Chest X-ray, PA view. Patient: 59 years old, sex M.
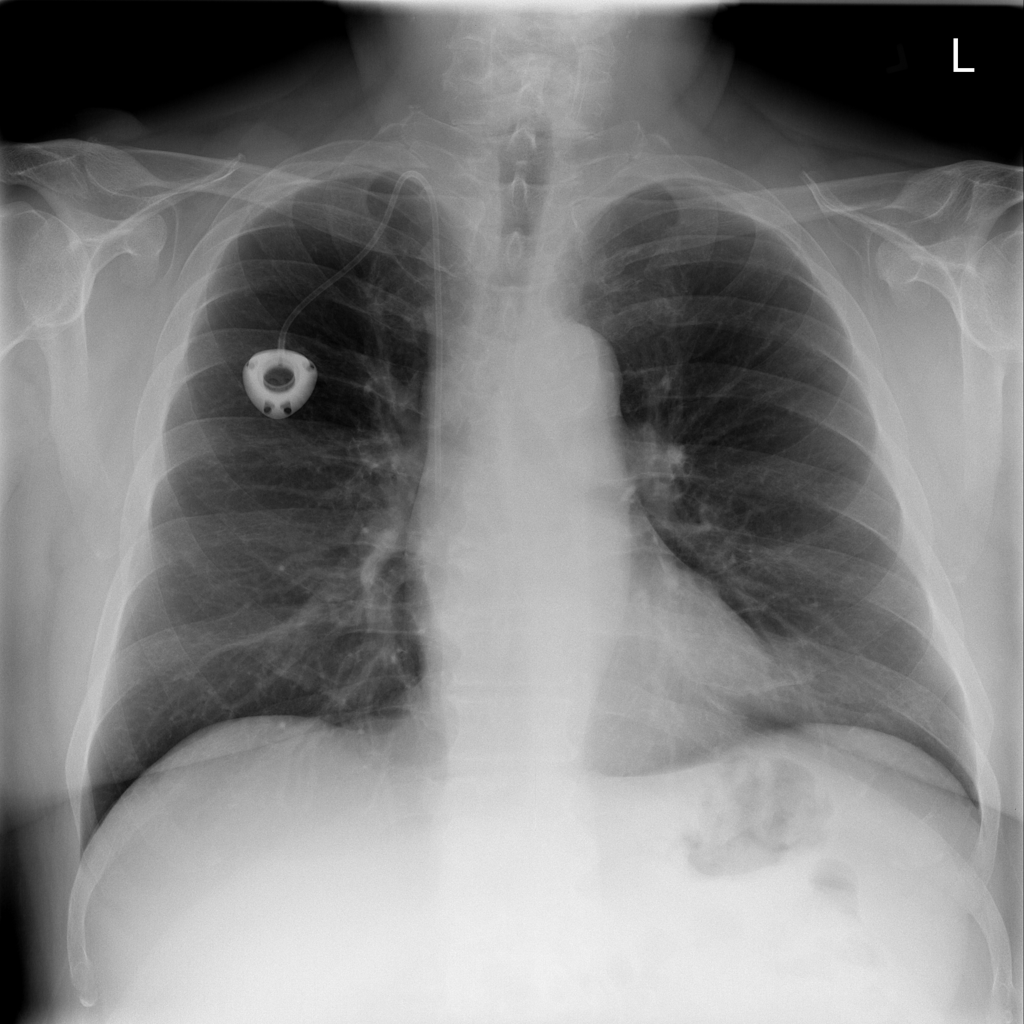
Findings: No Finding